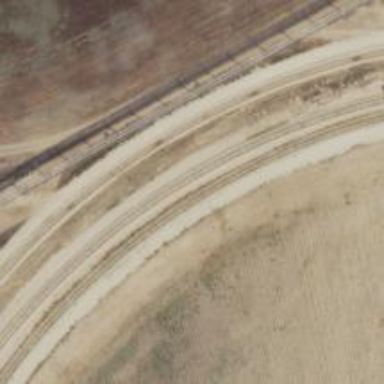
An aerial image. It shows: Rail spur service.